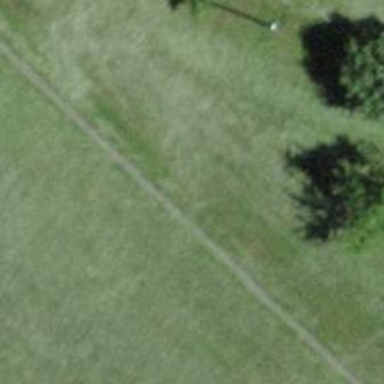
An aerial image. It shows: Asphalt path with excellent trail visibility.